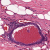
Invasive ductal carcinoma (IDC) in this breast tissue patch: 0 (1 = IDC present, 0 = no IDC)